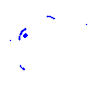
Particle: pion